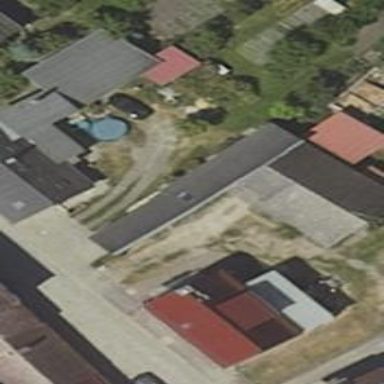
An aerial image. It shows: Shed building.